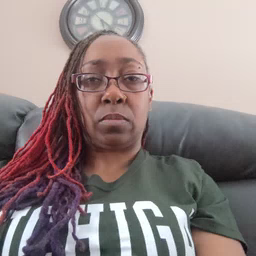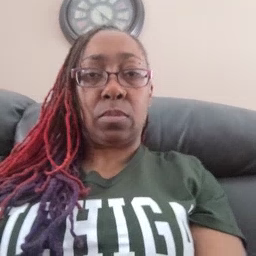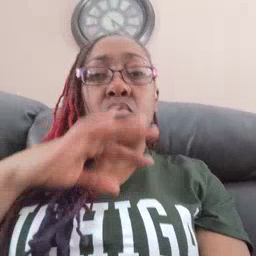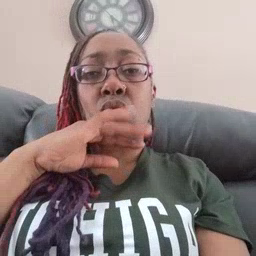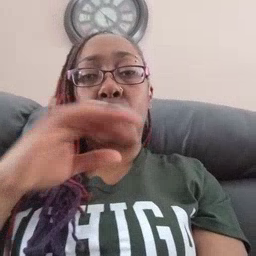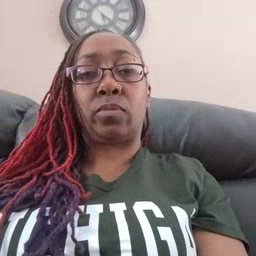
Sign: dirty